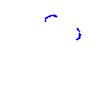
Particle: kaon